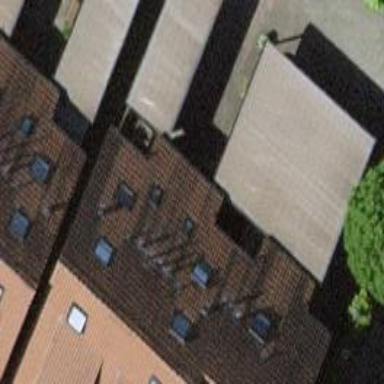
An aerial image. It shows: Terrace building.